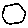
Label: hexagon